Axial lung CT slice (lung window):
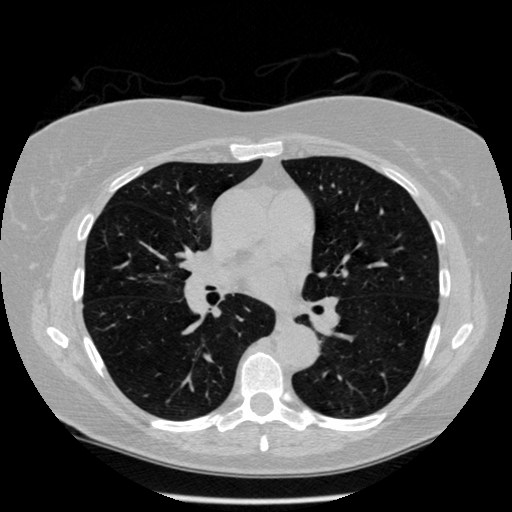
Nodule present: no